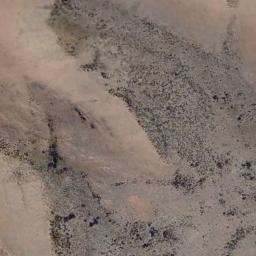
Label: desert